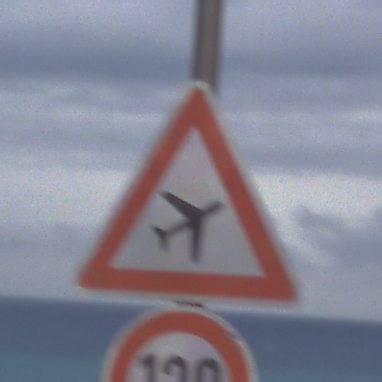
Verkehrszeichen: FlugbetriebLinks
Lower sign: Geschwindigkeit130
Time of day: Midday
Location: Outdoor (Urban)
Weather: Overcast
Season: NotSpecified
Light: Natural